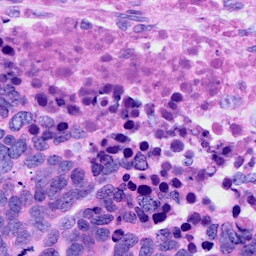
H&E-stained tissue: Ovarian